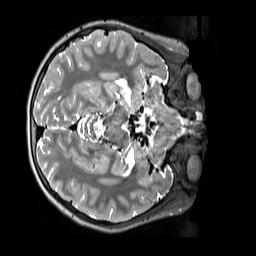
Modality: T2w
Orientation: axial
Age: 10
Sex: female
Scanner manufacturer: siemens
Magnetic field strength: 3 T
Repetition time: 3.2 s
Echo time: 0.408 s